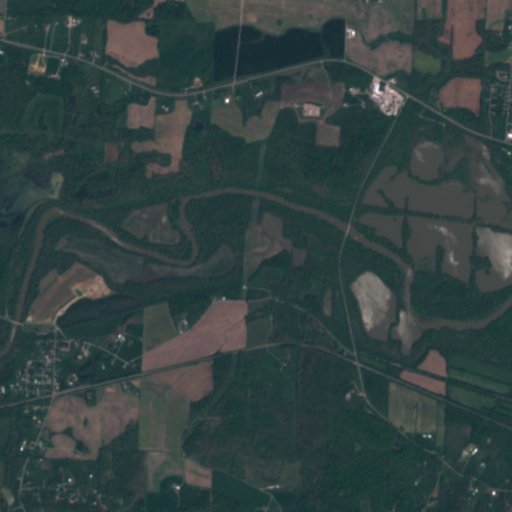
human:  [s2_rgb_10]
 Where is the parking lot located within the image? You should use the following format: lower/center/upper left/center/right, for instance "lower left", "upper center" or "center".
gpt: The parking lot is located in the center left of the image.
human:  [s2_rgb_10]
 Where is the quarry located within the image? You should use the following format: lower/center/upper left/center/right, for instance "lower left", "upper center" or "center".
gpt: There is no quarry in the image.